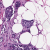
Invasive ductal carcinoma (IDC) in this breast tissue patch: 0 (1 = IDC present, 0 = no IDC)